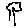
Label: tree